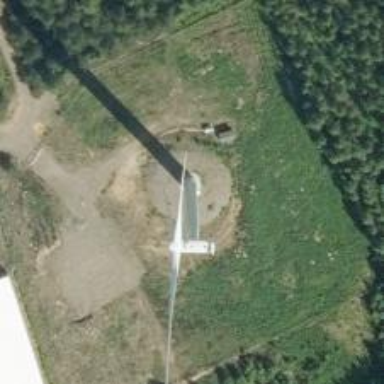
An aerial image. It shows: Wind turbine power generator.